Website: home-depot
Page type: order-tracking
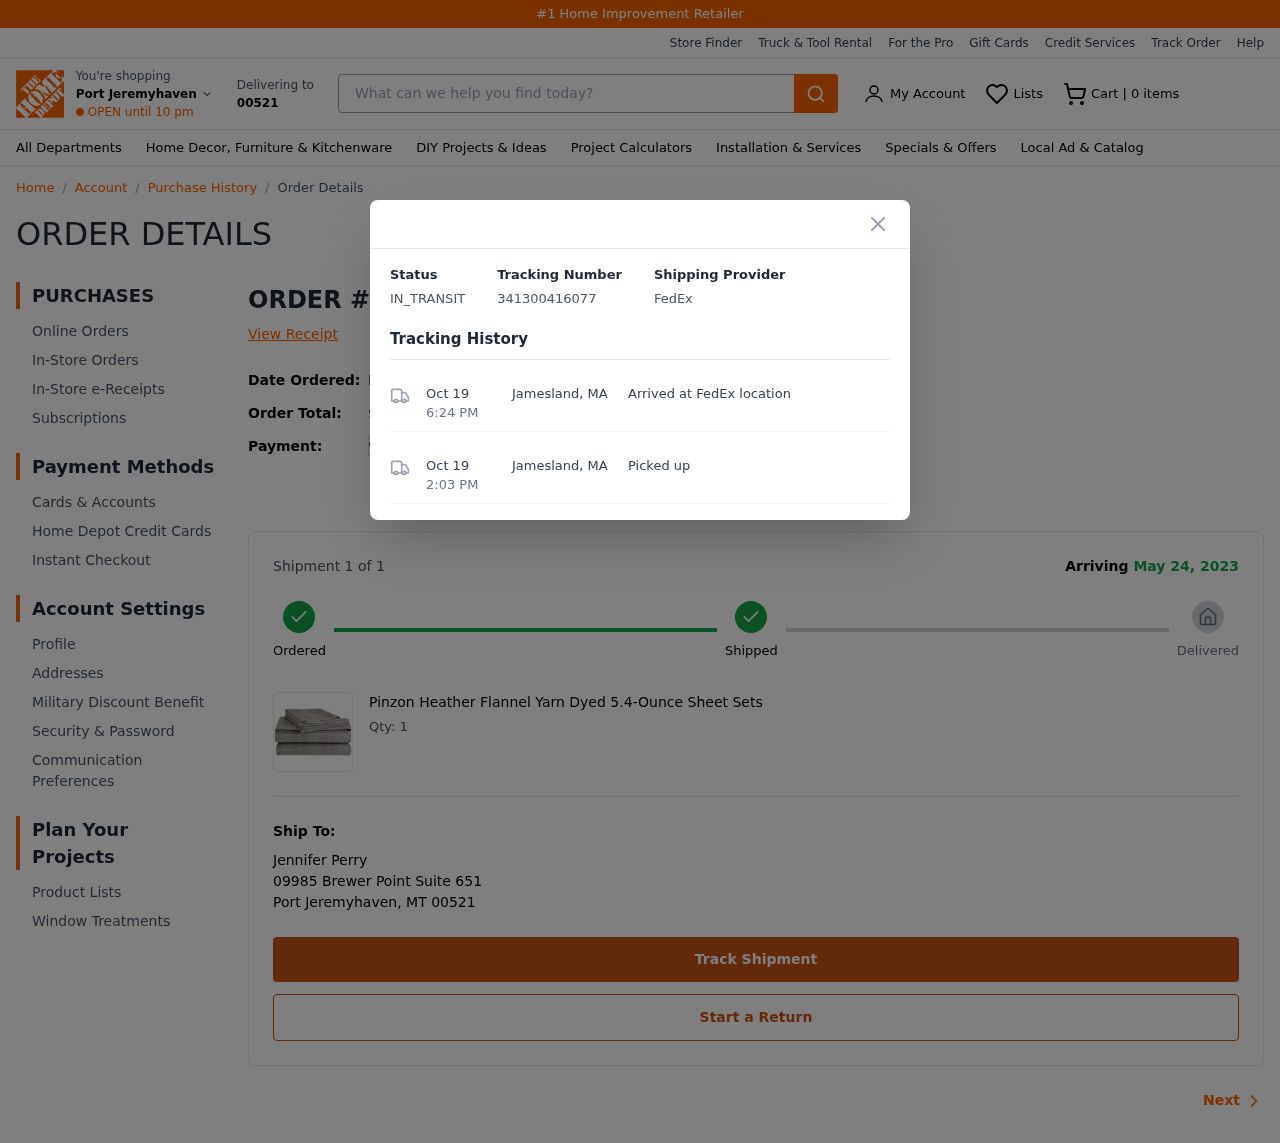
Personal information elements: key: PII_CARD_LAST4
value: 3532
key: PII_CITY
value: Port Jeremyhaven
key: PII_CITY_STATE_ZIP
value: Port Jeremyhaven, MT 00521
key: PII_FULLNAME
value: Jennifer Perry
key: PII_POSTCODE
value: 00521
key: PII_STREET
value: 09985 Brewer Point Suite 651
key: PII_CITY_STATE2
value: Jamesland, MA
Product elements: key: PRODUCT1_NAME
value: Pinzon Heather Flannel Yarn Dyed 5.4-Ounce Sheet Sets
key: PRODUCT1_QUANTITY
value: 1
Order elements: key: ORDER_NUM_ITEMS
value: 0
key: ORDER_ID
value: #UO996479810
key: ORDER_DATE
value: May 18, 2023
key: ORDER_TOTAL
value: $54.95
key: ORDER_SUBTOTAL
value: $50.79
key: ORDER_SHIPPING_COST
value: FREE
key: ORDER_TAX
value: $4.16
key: ORDER_NUM_ITEMS
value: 1
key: ORDER_DELIVERY_DATE
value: May 24, 2023
Search elements: key: HEADER_SEARCH
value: What can we help you find today?
Other elements: key: TRACKING_NUMBER
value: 341300416077
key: TRACKING_DATE1
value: Oct 19
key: TRACKING_TIME1
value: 6:24 PM
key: TRACKING_DATE2
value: Oct 19
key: TRACKING_TIME2
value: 2:03 PM